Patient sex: M
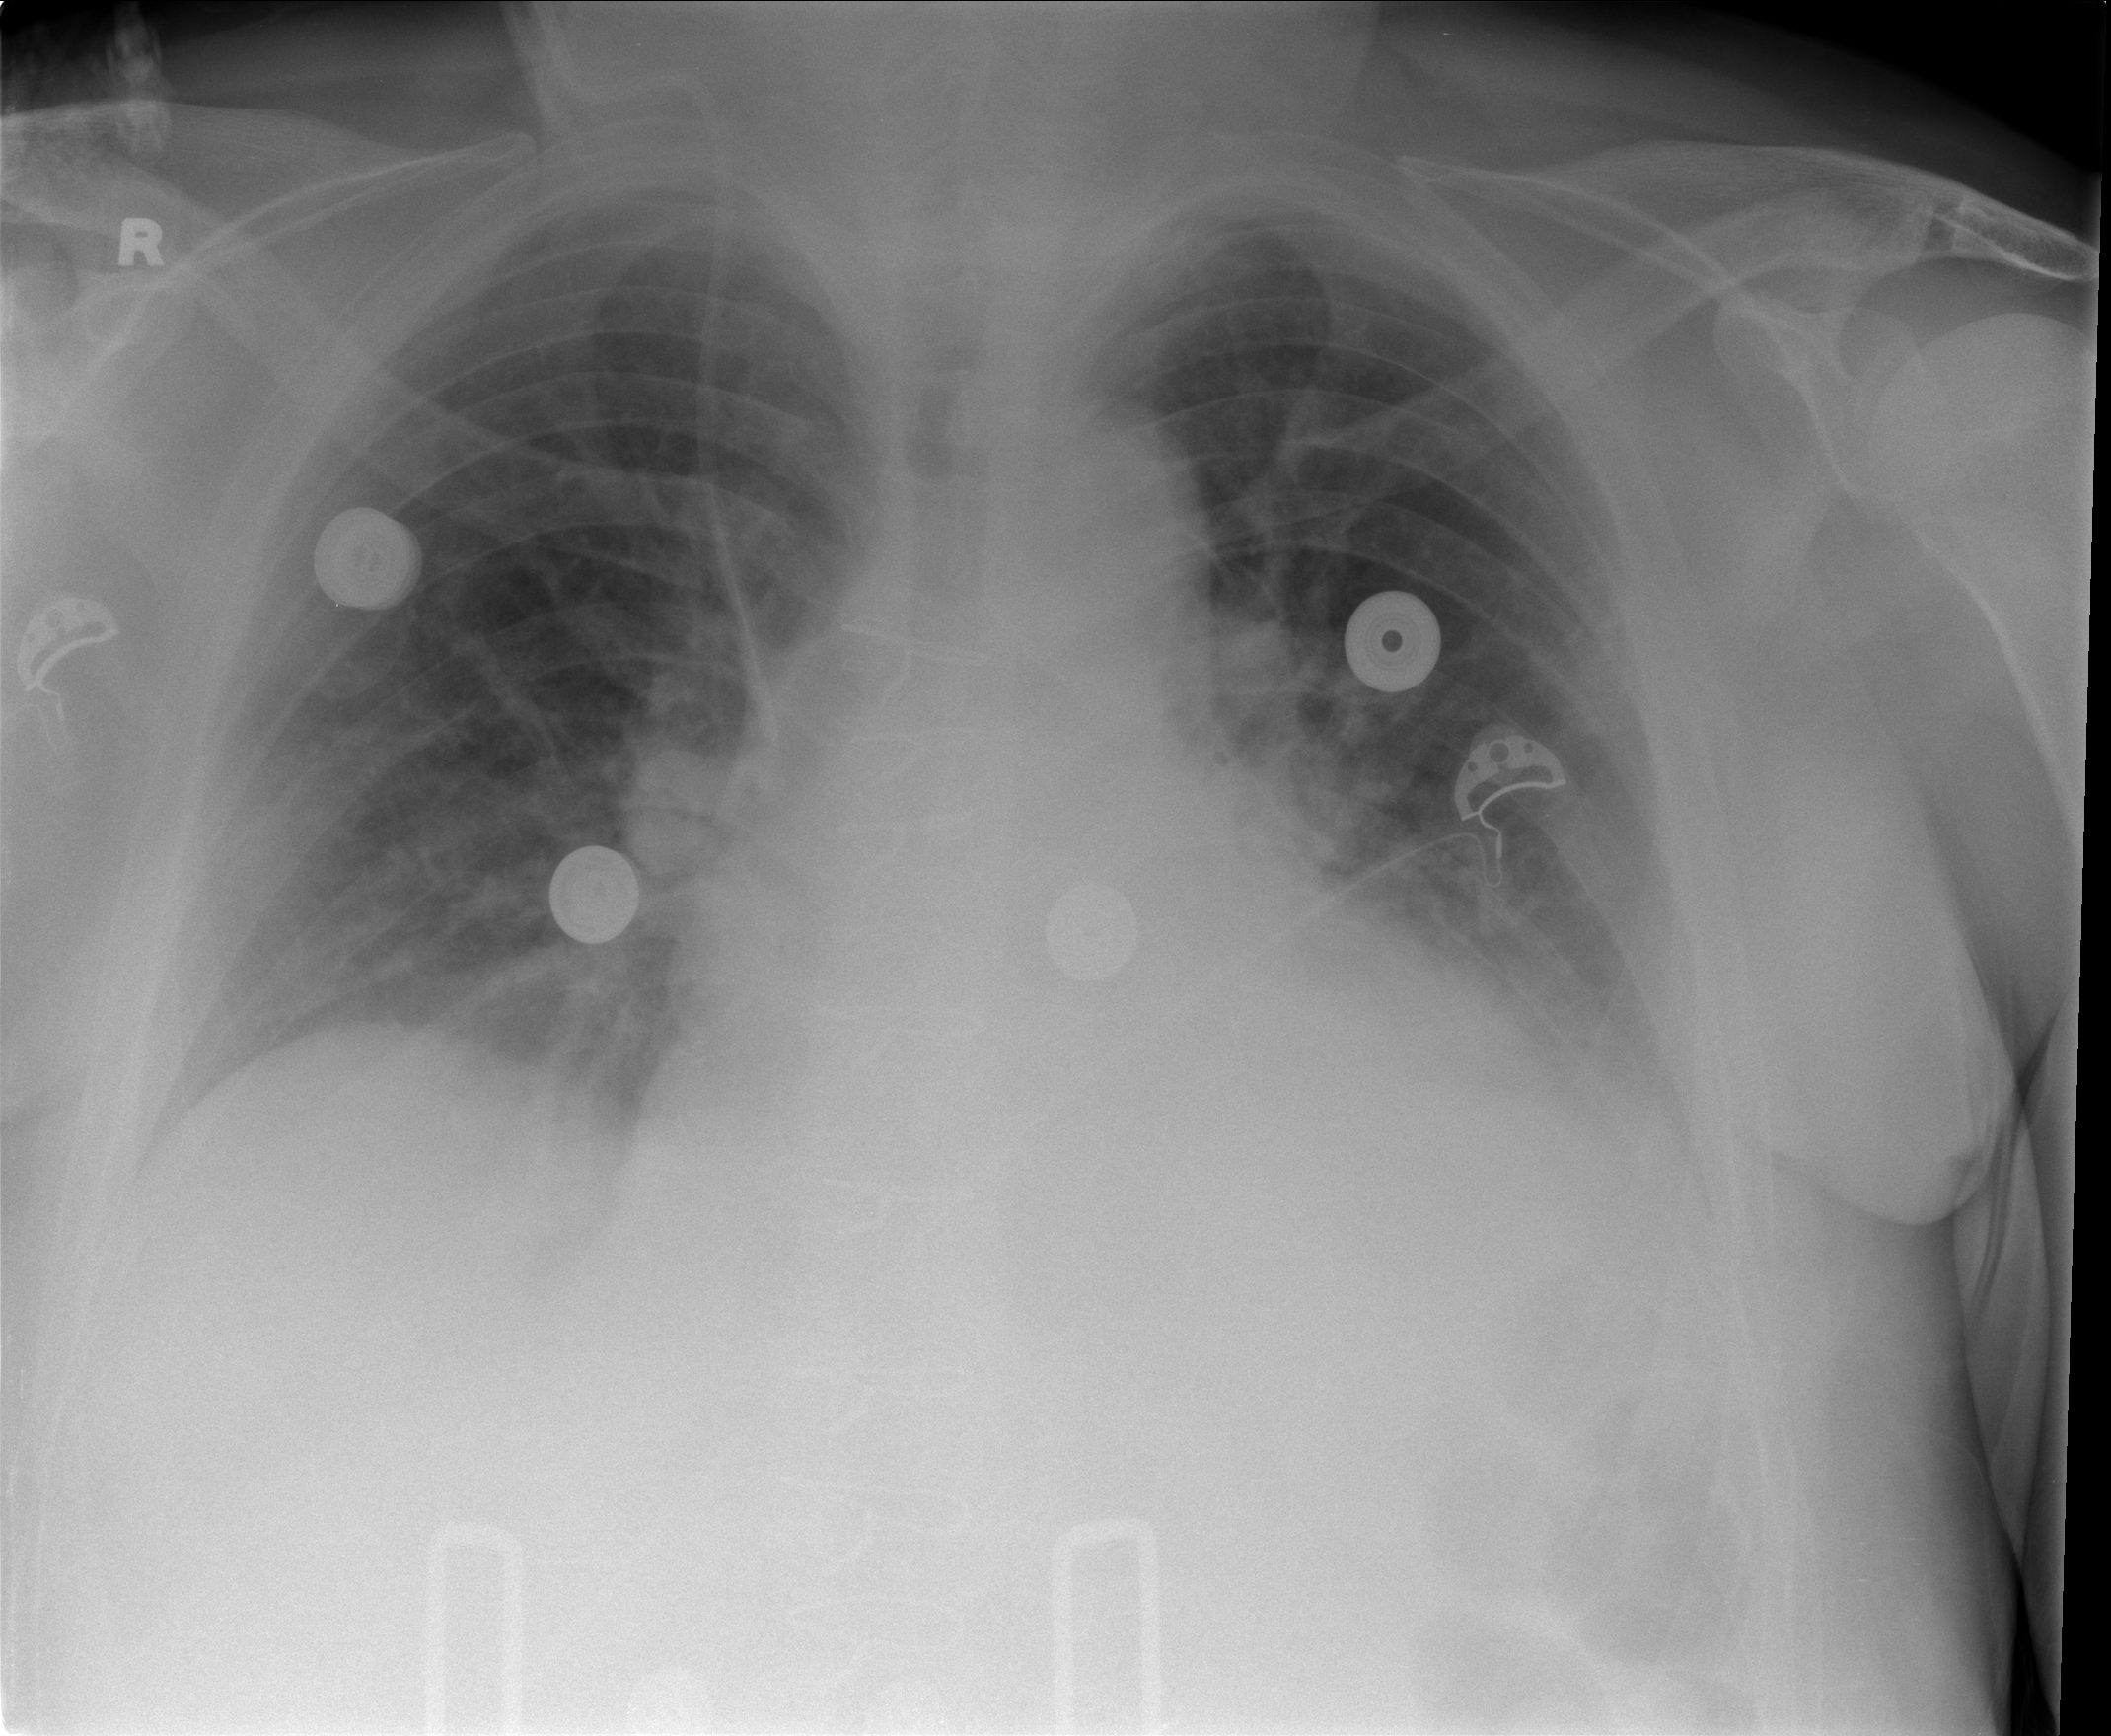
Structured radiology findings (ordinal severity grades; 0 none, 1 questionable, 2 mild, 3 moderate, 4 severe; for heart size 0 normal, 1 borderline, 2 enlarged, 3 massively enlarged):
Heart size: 0
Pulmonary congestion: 1
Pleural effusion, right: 1
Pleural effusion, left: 2
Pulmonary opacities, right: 0
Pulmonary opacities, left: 0
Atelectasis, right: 0
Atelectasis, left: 2